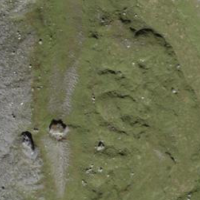
EUNIS habitat code: 23
Species observed at this site:
Aglais urticae